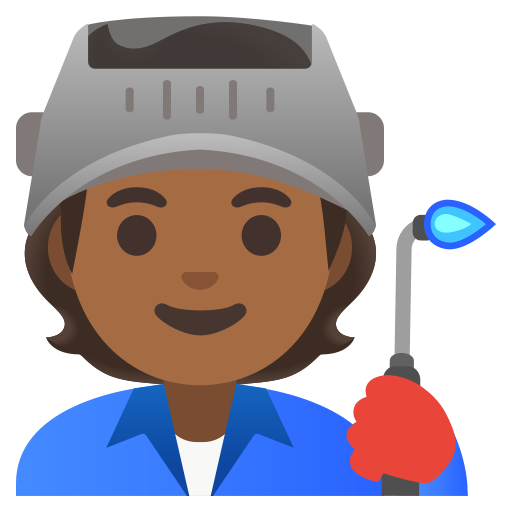
Emoji: 🧑🏾‍🏭